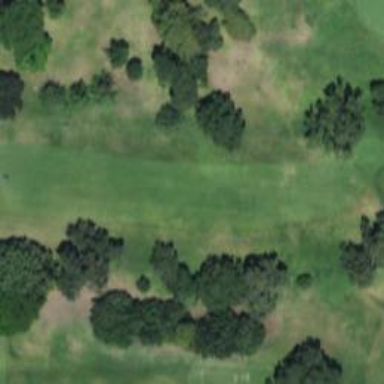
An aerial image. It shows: View of golf hole.